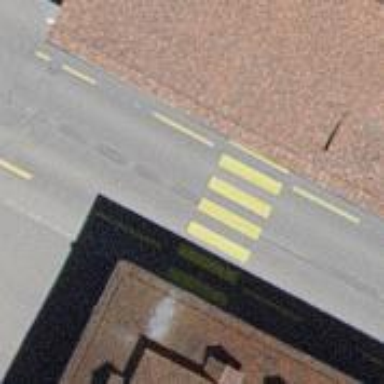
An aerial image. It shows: Uncontrolled crossing on the road.